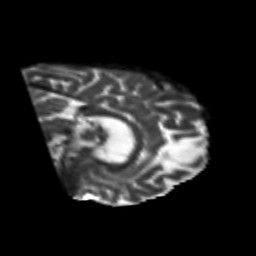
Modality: T2w
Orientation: sagittal
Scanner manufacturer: siemens
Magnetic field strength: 3 T
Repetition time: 6.8 s
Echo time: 0.093 s